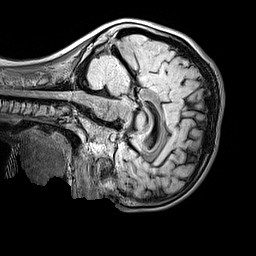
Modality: FLAIR
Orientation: sagittal
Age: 10
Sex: male
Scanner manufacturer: siemens
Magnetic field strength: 3 T
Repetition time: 5 s
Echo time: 0.388 s